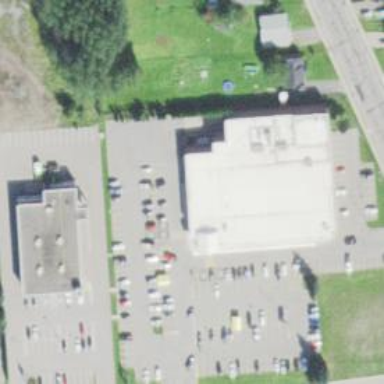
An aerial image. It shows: Supermarket building.